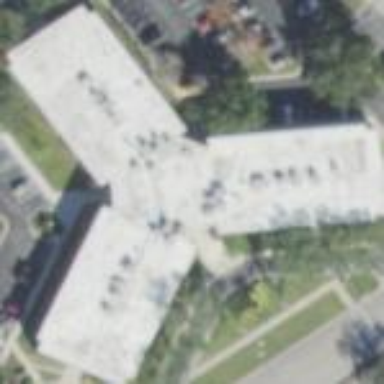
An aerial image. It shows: Commercial building with flat roof.